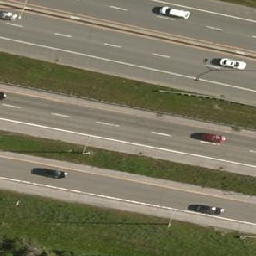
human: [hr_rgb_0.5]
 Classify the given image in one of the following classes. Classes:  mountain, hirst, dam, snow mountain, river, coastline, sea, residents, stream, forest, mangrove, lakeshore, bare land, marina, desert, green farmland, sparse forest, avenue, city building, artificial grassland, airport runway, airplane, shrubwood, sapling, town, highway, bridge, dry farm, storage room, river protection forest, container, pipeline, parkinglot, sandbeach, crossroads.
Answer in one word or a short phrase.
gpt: highway